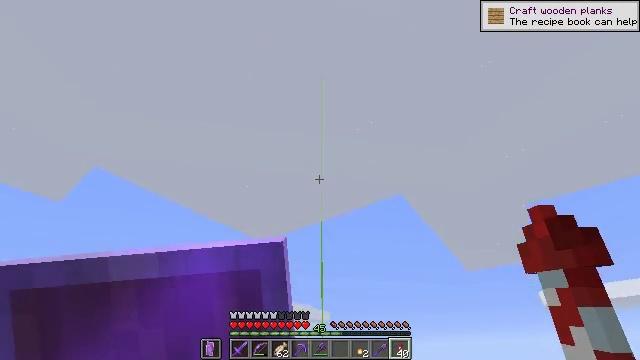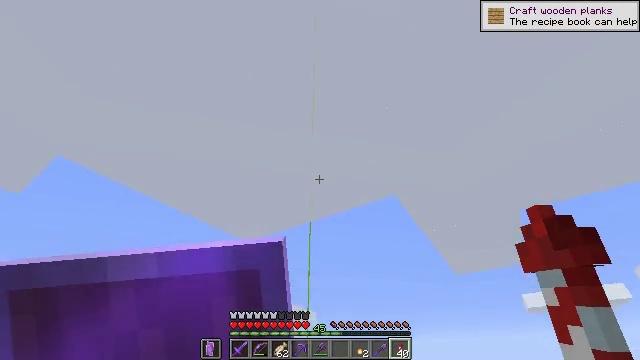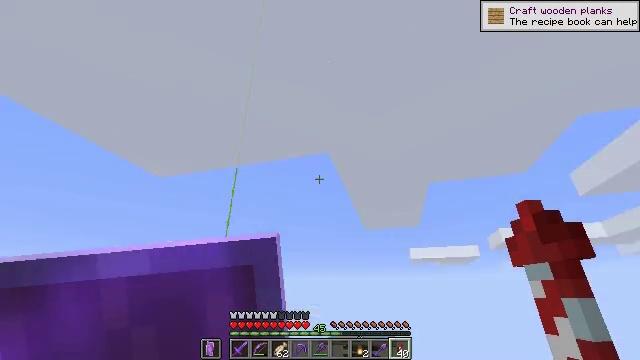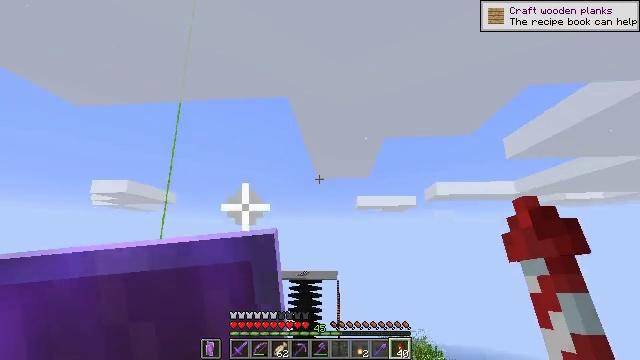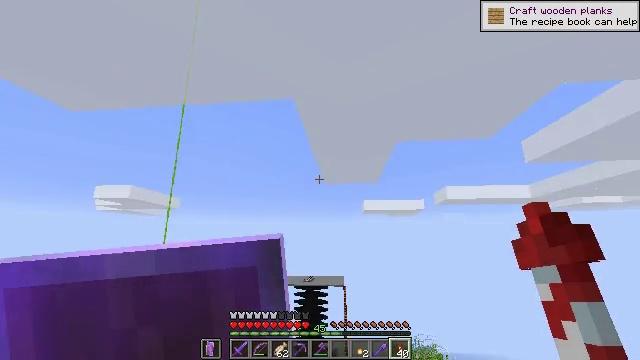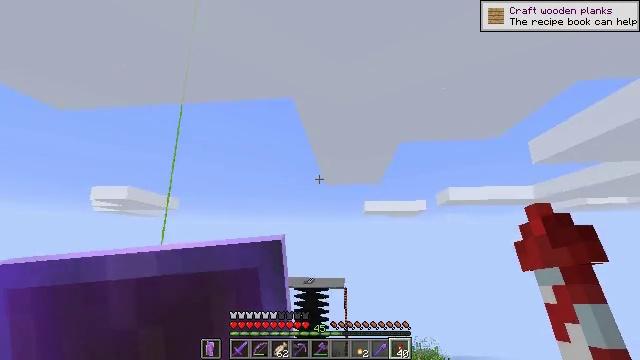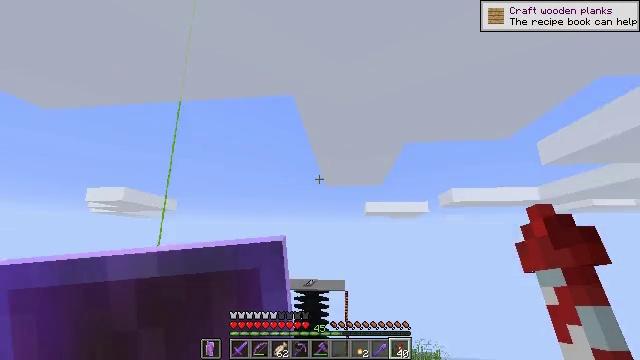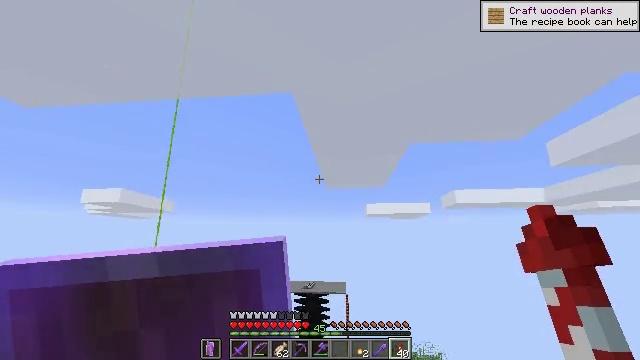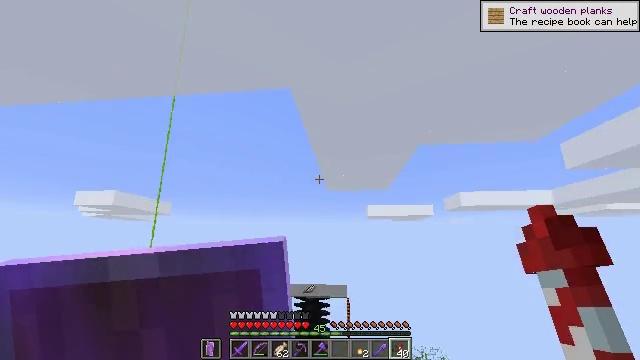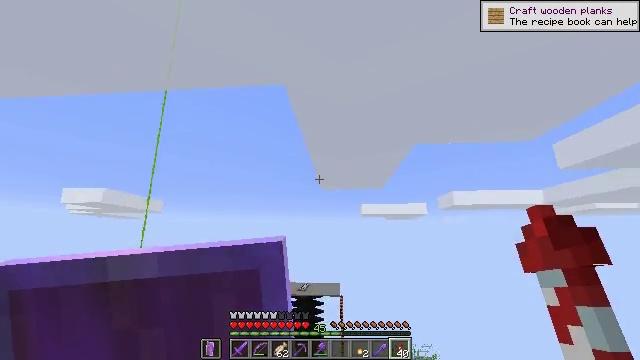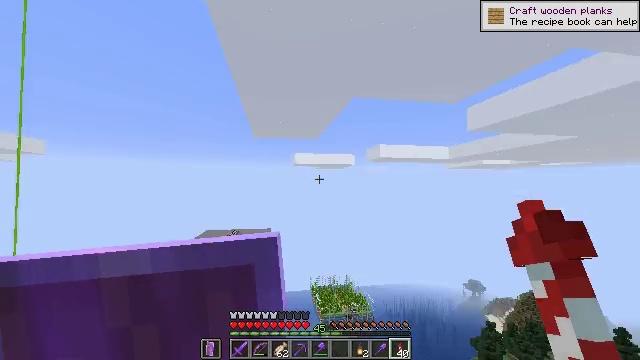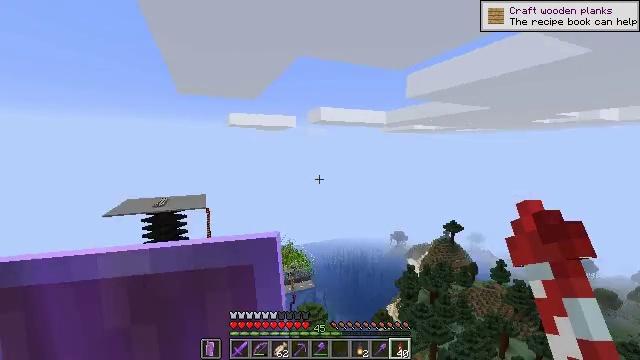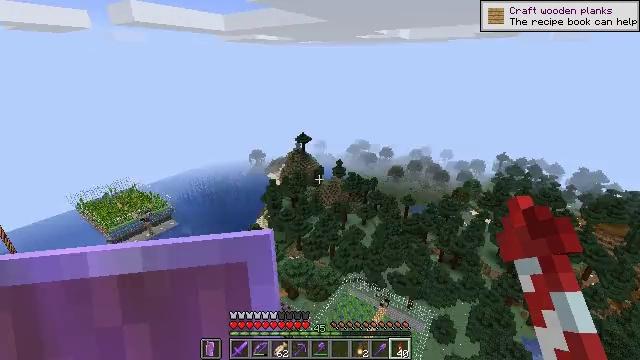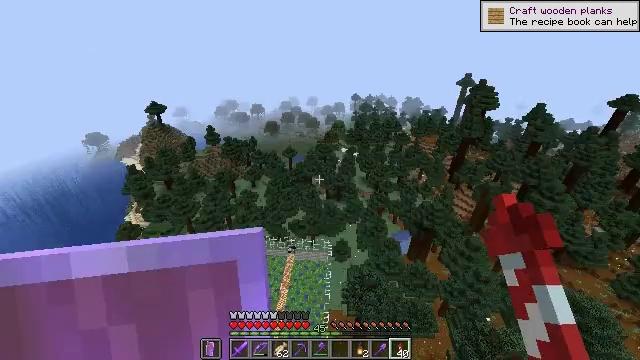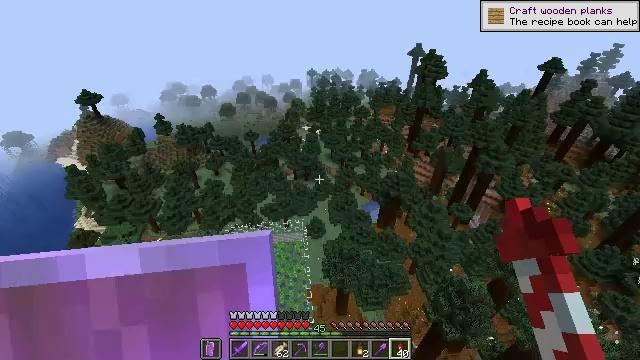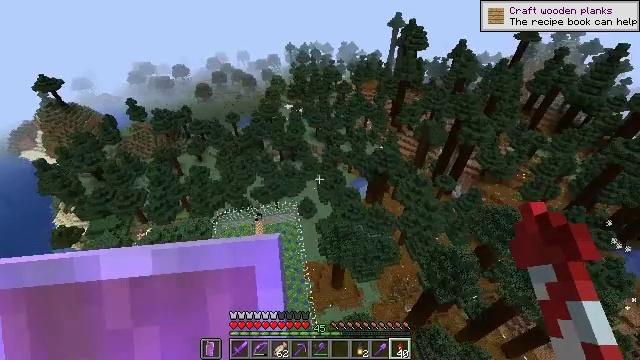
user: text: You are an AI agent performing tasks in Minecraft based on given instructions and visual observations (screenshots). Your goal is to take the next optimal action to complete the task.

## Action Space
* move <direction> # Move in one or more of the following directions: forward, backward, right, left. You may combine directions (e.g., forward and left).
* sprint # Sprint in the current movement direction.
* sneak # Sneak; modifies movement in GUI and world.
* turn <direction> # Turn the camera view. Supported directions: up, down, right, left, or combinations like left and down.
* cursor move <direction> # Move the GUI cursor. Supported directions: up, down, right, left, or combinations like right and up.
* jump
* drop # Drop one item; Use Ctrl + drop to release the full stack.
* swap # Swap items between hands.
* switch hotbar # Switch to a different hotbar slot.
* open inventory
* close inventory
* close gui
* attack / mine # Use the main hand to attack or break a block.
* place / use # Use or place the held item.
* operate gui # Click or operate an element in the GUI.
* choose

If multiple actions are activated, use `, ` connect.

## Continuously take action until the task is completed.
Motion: motion action
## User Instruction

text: Mine spruce leaves from the tree.
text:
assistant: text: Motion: turn right
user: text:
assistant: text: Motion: turn right and down
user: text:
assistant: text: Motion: turn right and down
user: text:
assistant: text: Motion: turn left
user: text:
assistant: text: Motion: no_op
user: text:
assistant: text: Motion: no_op
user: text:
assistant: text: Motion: no_op
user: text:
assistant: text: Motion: no_op
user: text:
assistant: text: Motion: turn right
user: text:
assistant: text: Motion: turn right and down
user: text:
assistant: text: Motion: turn right and down
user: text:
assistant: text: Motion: turn right and down
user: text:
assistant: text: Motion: turn right and down
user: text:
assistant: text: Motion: turn right and down
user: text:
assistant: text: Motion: turn right and down
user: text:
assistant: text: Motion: turn right and down
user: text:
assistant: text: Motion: turn right and down
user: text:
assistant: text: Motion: no_op
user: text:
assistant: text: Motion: no_op
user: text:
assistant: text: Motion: no_op
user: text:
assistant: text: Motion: no_op
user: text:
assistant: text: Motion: turn right and up
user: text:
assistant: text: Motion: turn right and up
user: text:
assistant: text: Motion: turn right and up
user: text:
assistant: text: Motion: no_op
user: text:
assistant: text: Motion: no_op
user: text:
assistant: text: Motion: no_op
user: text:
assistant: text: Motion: no_op
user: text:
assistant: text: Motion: no_op
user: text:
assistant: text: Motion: no_op